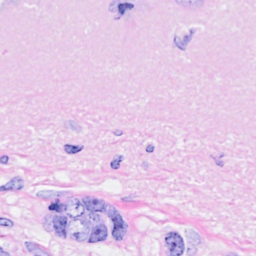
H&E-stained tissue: Breast